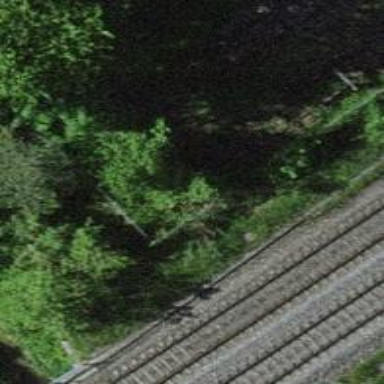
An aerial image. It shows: Railway buffer stop.